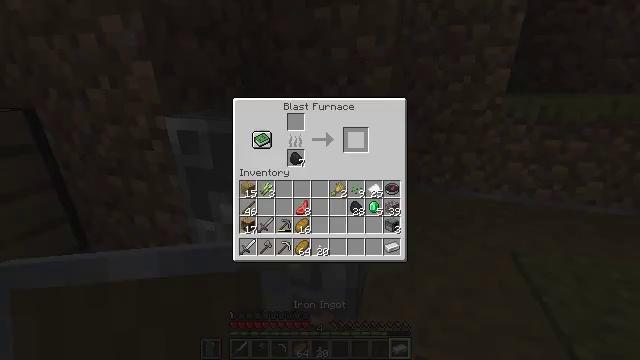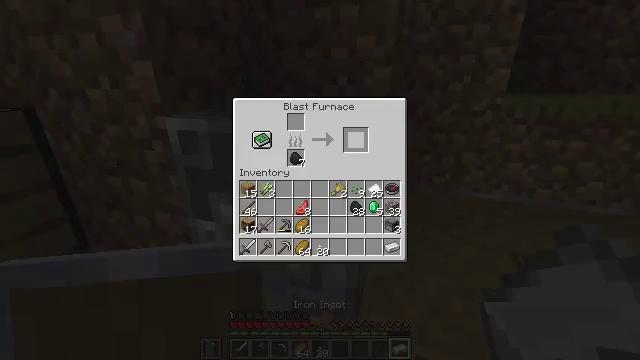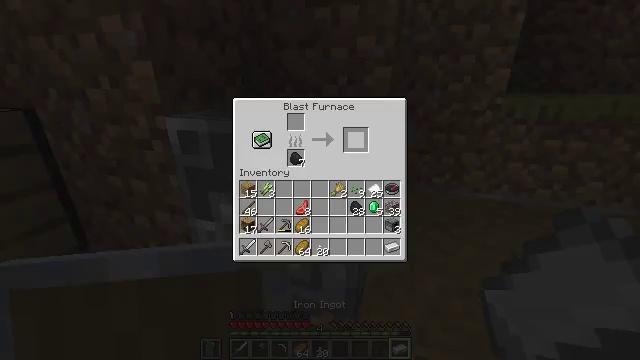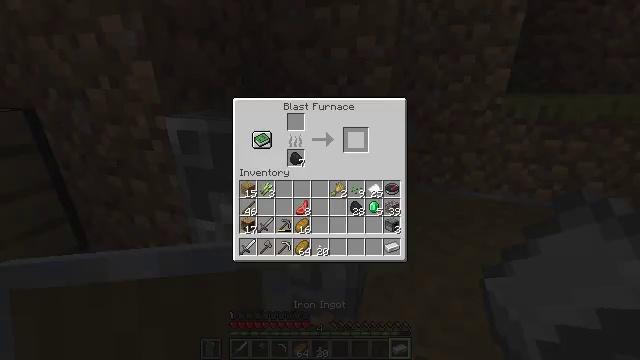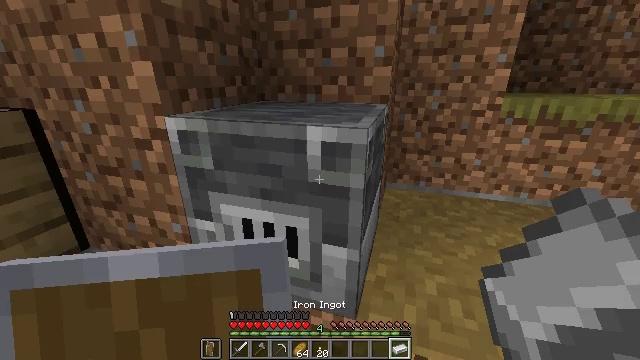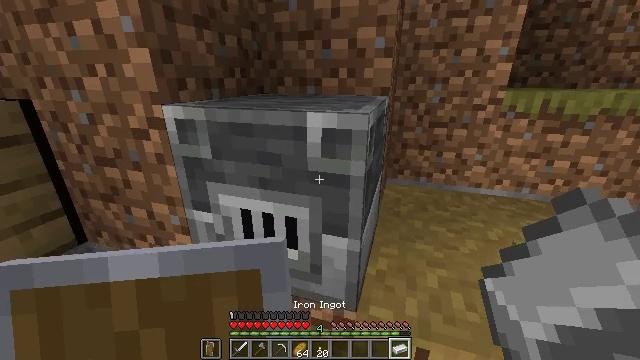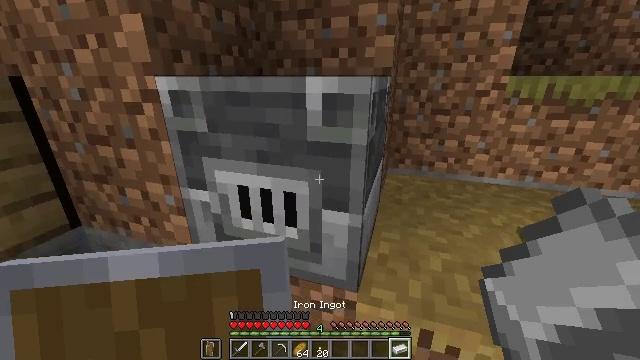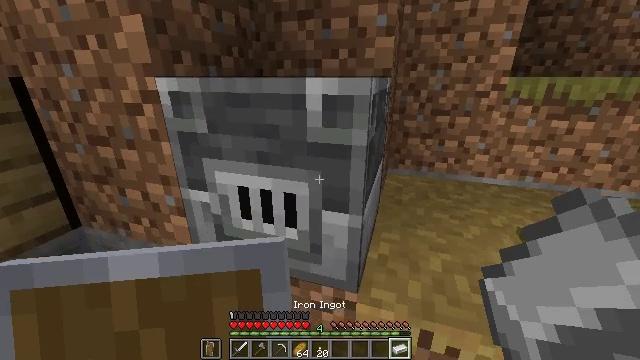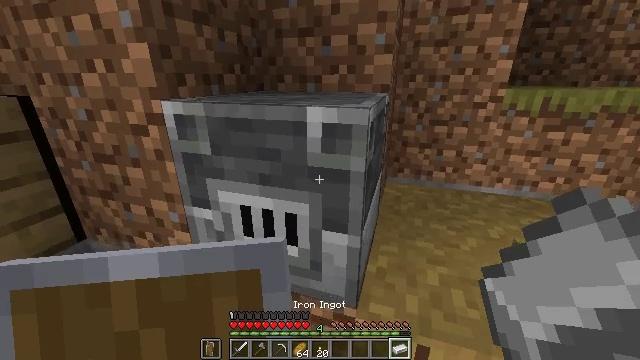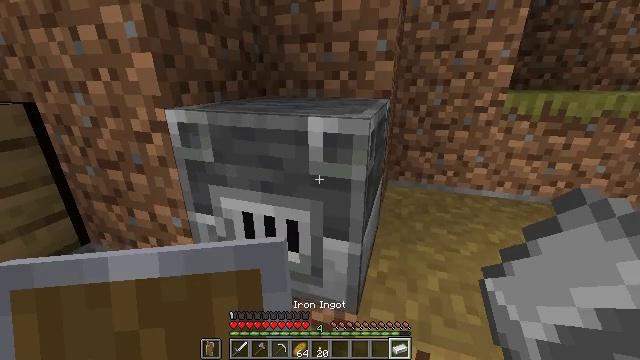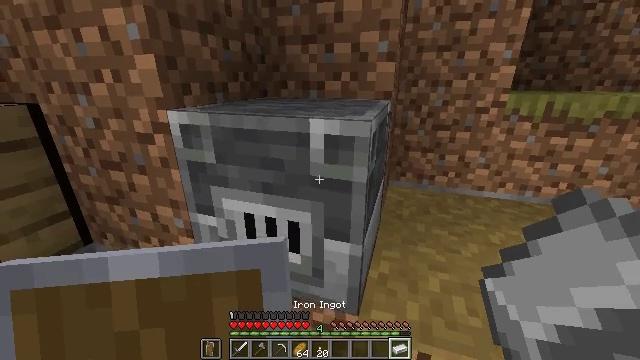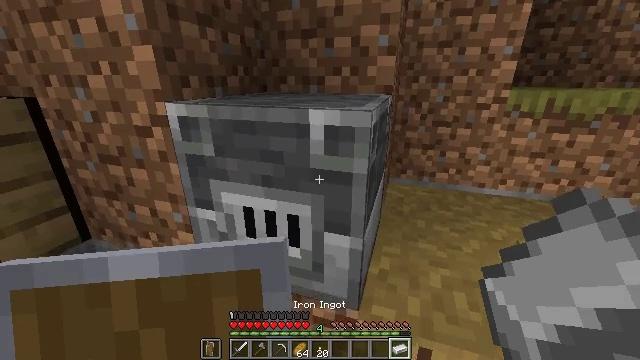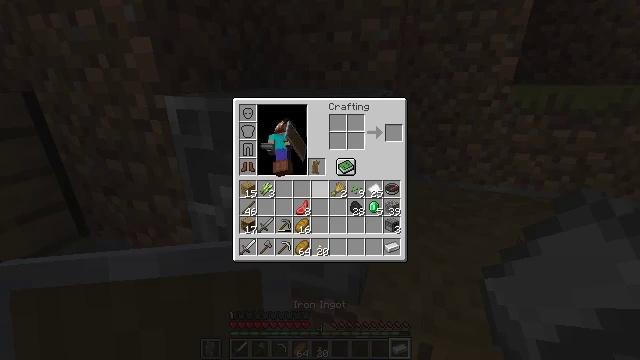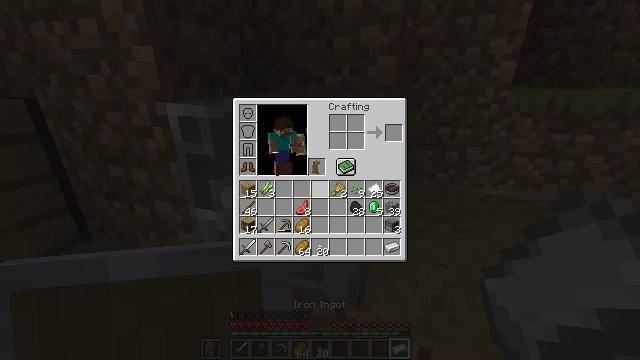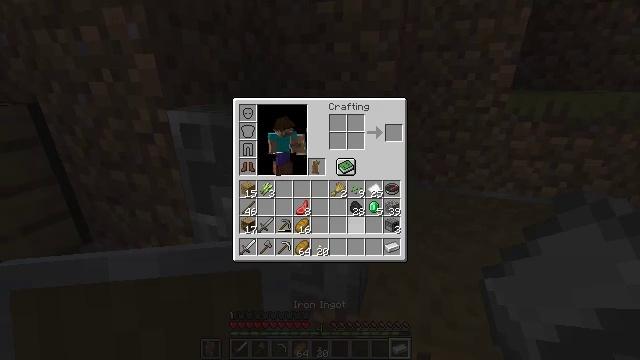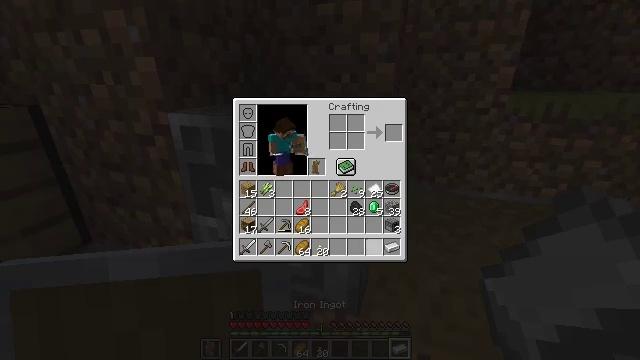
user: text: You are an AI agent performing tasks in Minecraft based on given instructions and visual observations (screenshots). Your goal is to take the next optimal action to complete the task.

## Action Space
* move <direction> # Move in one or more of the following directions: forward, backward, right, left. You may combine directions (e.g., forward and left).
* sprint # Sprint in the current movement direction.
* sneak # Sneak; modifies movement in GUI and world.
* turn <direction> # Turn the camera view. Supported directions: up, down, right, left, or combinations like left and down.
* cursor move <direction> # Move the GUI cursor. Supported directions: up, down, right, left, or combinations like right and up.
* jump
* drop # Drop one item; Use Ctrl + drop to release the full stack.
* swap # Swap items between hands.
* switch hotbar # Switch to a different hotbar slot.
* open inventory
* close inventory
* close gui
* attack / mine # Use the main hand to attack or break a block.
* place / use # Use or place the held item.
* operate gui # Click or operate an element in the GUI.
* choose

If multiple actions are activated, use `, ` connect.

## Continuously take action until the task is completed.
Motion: motion action
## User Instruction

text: Collect the blast furnace by mining it.
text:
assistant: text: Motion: sneak, open gui
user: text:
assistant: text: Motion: sneak
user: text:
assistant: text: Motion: sneak
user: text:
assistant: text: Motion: sneak
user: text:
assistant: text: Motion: sneak, close gui
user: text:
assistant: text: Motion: open inventory
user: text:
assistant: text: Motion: no_op
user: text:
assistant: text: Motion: no_op
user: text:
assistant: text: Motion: no_op
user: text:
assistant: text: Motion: no_op
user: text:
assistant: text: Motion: no_op
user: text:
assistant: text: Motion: close inventory
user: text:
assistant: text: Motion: cursor move down, close inventory
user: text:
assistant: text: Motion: cursor move right and down, close inventory
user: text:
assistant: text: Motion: cursor move right and down, open gui
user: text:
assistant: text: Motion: cursor move right and down
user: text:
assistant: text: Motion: no_op
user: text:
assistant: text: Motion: cursor move down
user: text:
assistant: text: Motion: no_op
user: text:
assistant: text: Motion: cursor move up
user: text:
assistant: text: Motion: no_op
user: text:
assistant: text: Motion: cursor move up
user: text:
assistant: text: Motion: operate gui
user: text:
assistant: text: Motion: operate gui
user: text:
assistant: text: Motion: operate gui
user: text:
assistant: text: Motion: no_op
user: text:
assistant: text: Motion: no_op
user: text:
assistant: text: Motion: cursor move left and up
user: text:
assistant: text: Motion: cursor move left and up
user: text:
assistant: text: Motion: cursor move left and up